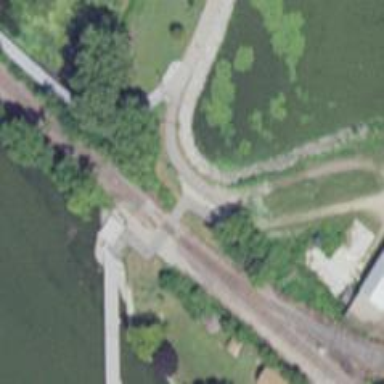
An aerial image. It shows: Railway crossing.